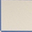
Piece: xx